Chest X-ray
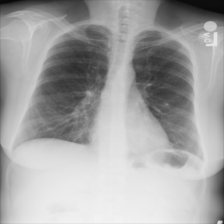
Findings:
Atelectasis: negative
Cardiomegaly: negative
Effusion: negative
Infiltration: negative
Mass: negative
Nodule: negative
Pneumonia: negative
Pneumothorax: negative
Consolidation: negative
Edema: negative
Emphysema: negative
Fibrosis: negative
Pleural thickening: negative
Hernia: negative